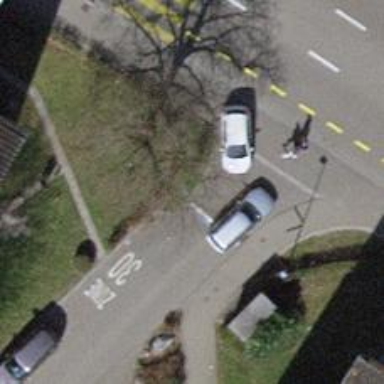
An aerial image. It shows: Unmarked crossing with traffic calming table on the road.